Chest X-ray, AP view. Patient: 46 years old, sex M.
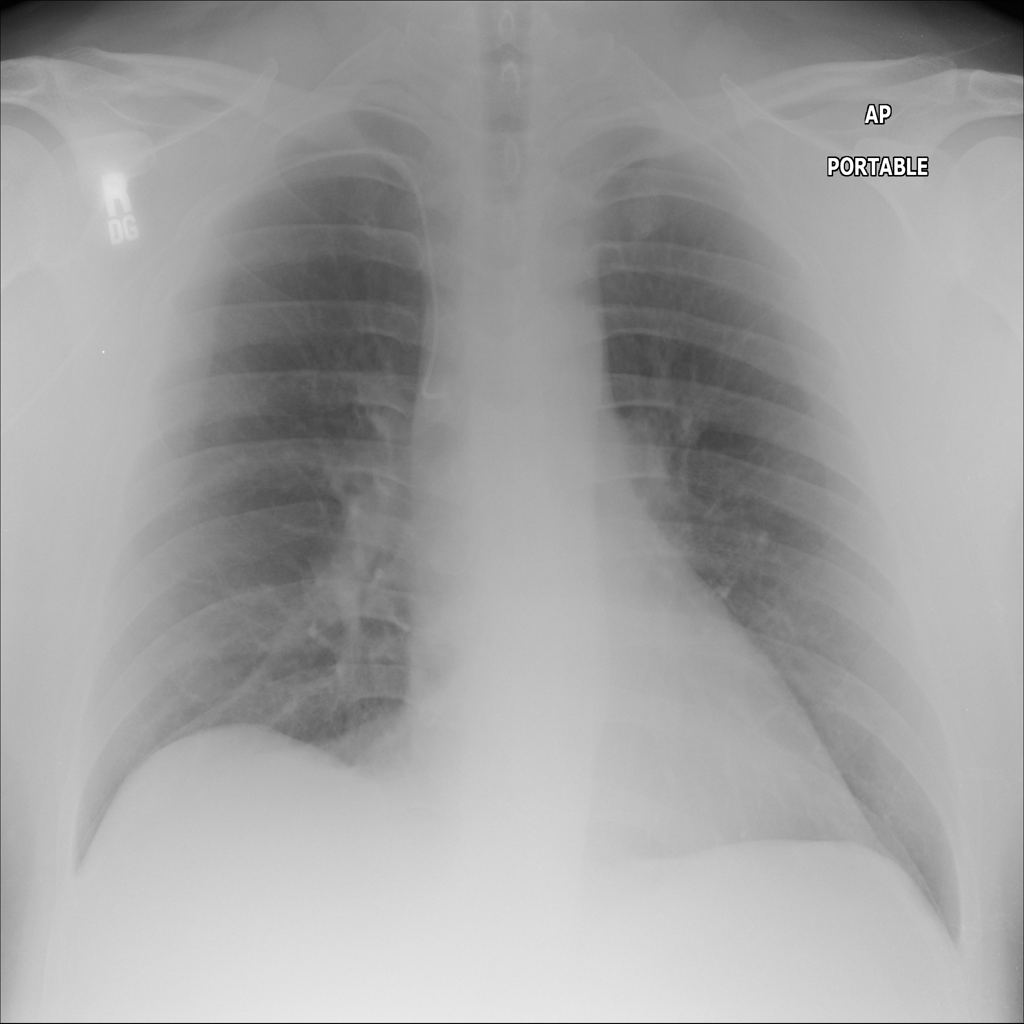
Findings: No Finding